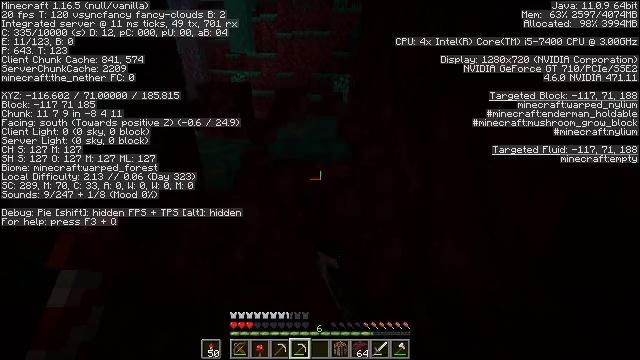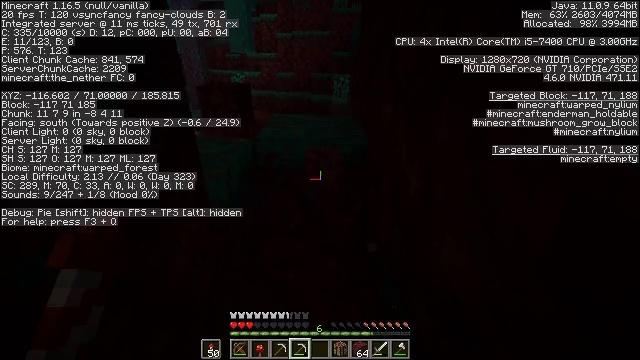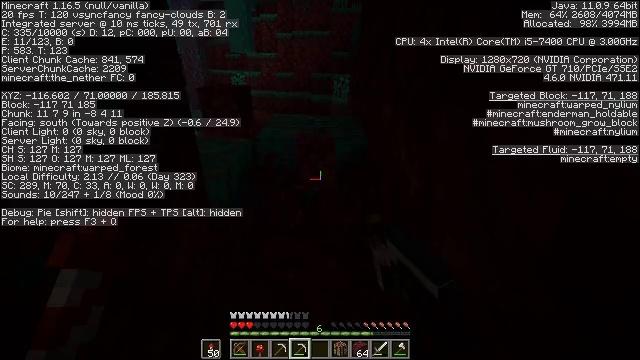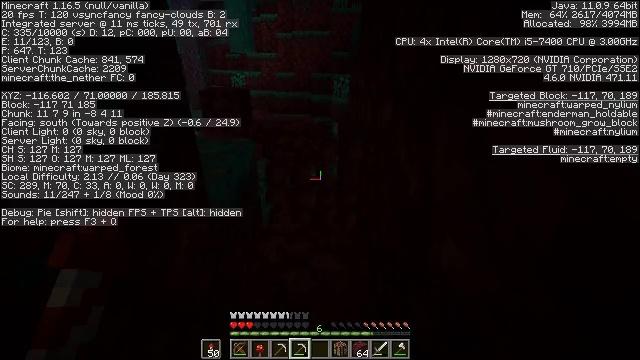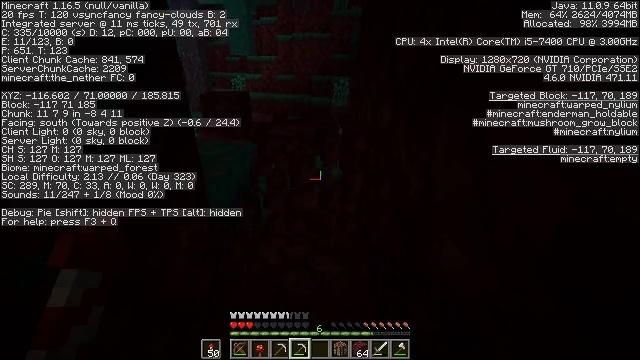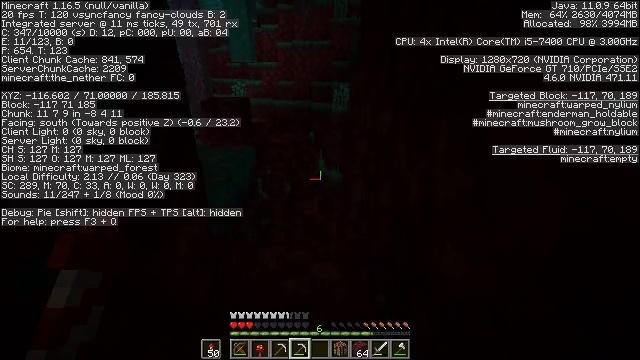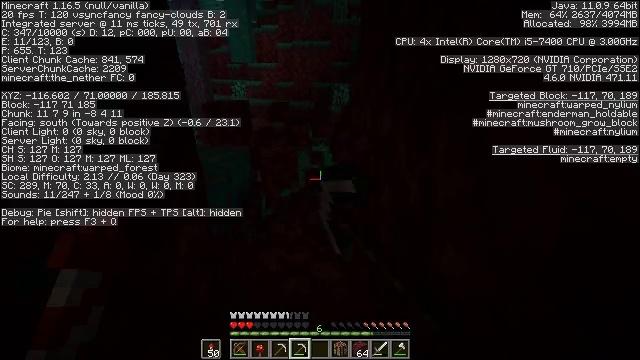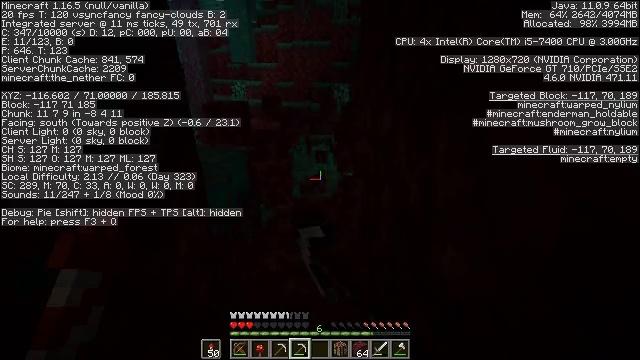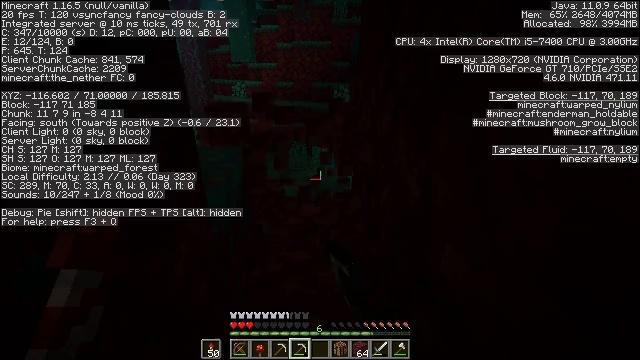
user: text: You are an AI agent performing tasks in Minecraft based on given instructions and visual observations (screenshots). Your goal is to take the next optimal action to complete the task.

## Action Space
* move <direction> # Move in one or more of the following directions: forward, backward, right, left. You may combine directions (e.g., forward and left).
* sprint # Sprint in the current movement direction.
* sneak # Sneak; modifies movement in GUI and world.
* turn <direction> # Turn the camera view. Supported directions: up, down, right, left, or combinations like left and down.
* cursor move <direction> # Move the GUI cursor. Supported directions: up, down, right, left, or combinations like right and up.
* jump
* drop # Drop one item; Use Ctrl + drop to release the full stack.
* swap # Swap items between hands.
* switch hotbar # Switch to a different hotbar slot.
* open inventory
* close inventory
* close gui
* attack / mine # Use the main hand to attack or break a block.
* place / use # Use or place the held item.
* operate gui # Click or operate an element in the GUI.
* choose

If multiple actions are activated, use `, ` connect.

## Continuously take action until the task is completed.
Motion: motion action
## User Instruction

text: Get warped nylium by digging.
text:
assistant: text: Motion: attack / mine
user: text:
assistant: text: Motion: attack / mine
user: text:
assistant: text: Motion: attack / mine
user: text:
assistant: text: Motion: attack / mine
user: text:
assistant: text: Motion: turn up, attack / mine
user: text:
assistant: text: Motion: attack / mine
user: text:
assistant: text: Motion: attack / mine
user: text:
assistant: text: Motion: attack / mine
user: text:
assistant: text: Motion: attack / mine